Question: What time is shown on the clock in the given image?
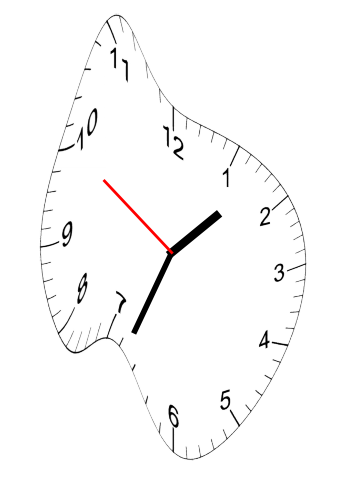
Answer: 01:33:50